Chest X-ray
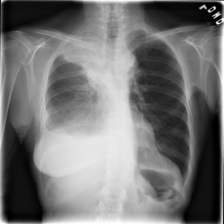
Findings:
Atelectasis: negative
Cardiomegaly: negative
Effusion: positive
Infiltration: negative
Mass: negative
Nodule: negative
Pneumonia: negative
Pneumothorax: negative
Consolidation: negative
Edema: negative
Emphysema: negative
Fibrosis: negative
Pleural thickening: negative
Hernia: negative